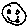
Label: smiley face